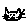
Label: cat